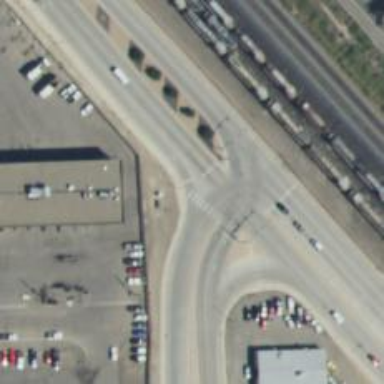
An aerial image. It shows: Secondary link road.